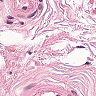
Metastatic tissue present: no